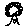
Label: tree